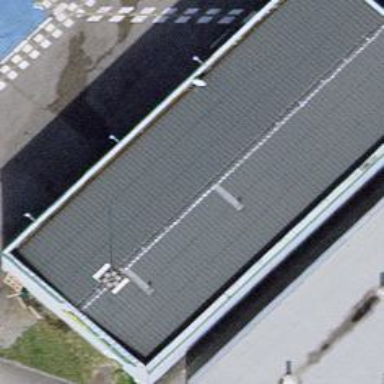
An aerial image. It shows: Car repair shop.